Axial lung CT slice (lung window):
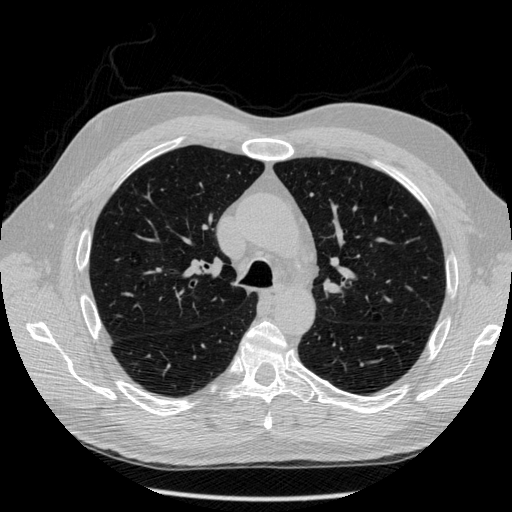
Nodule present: no